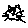
Label: cat